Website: lowes
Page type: newsletter-management
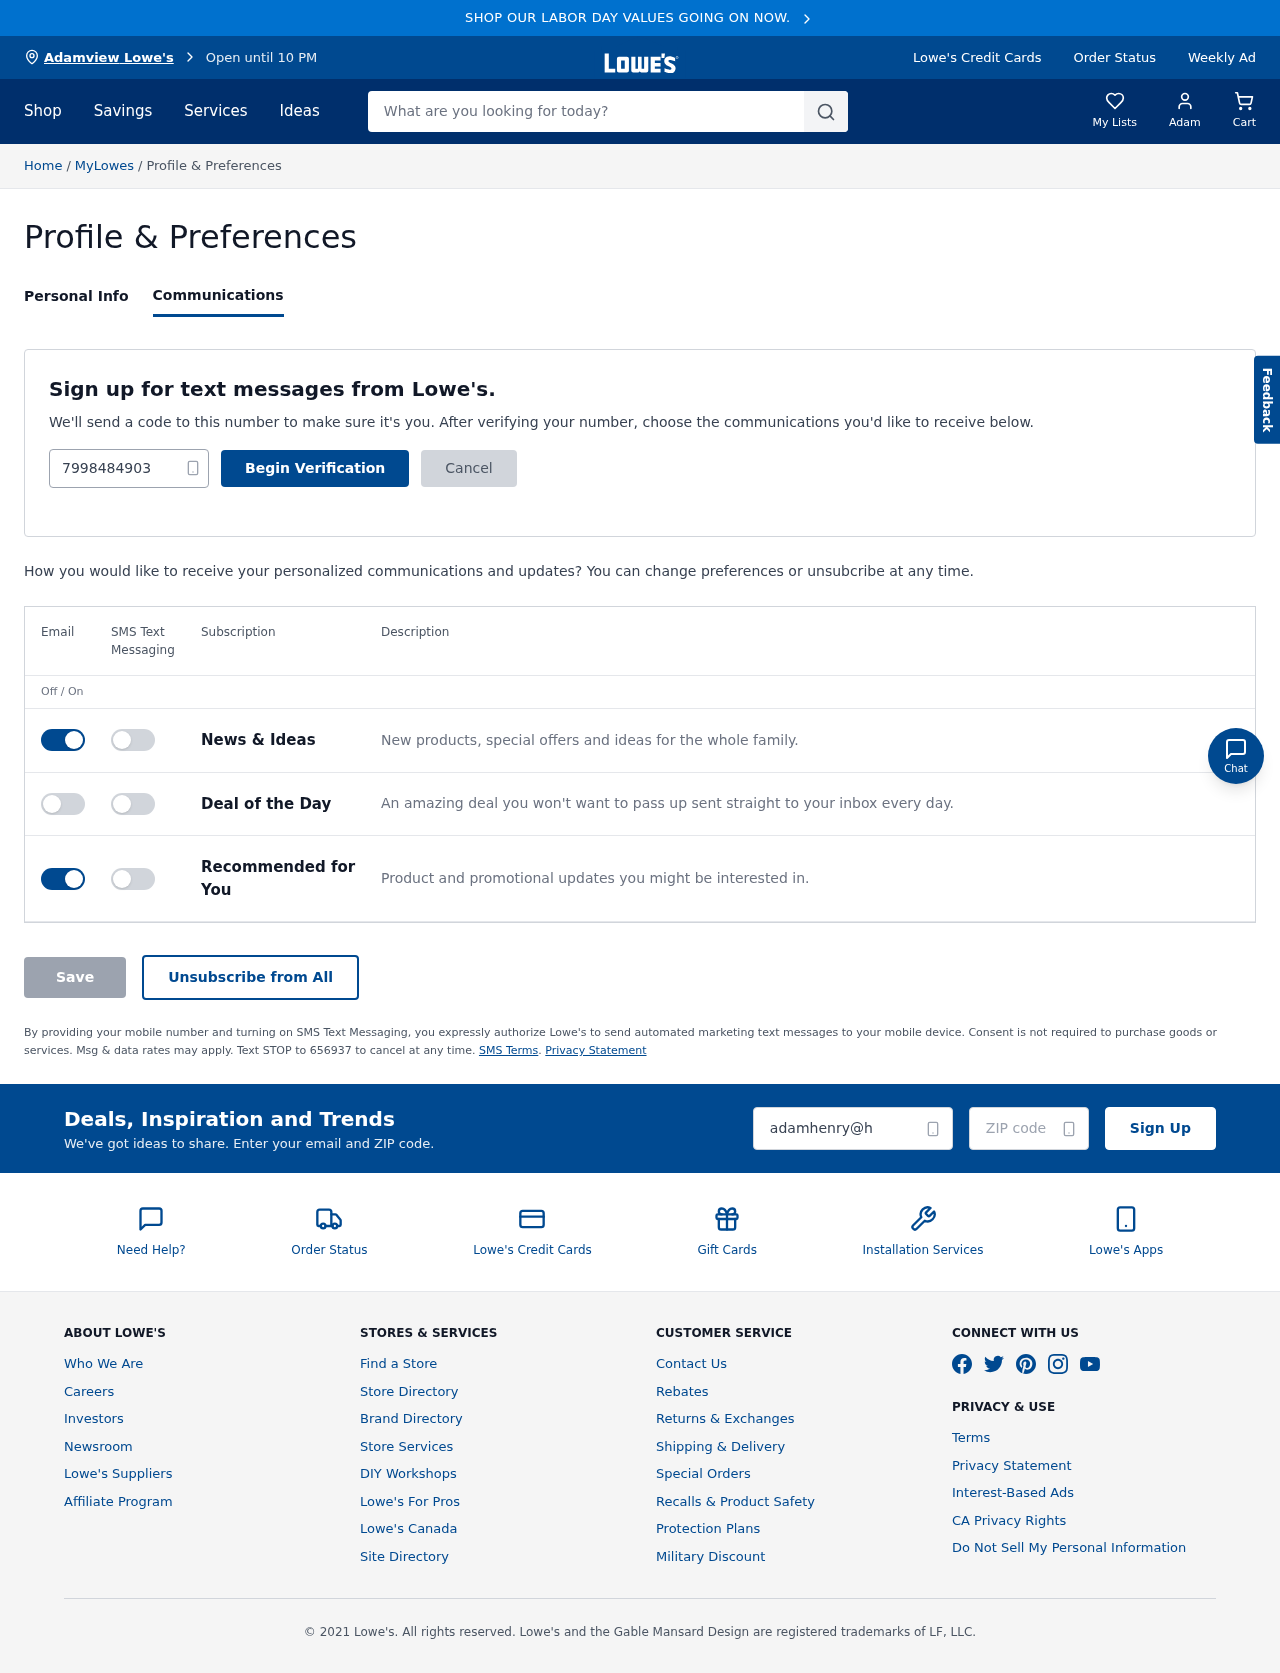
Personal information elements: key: PII_CITY
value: Adamview Lowe's
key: PII_EMAIL
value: adamhenry@hotmail.com
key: PII_FIRSTNAME
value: Adam
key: PII_PHONE
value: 7998484903
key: PII_POSTCODE
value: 92917
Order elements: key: ORDER_NUM_ITEMS
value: Cart
Search elements: key: HEADER_SEARCH
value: What are you looking for today?